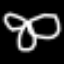
Label: angel